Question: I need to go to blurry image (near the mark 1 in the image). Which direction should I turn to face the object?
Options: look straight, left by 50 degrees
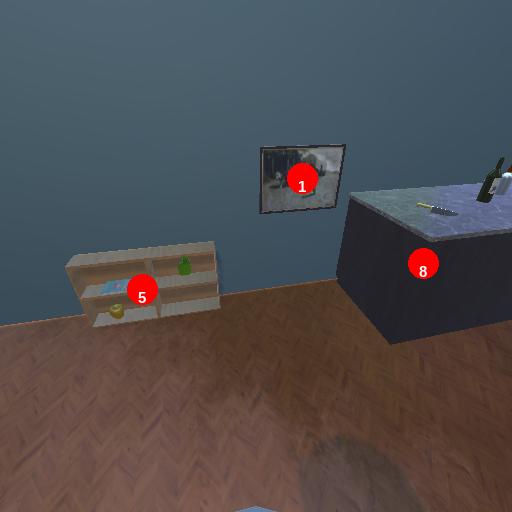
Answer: look straight